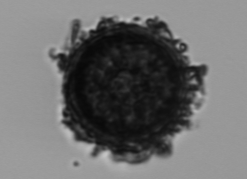
Label: Thalassiosira_TAG_external_detritus